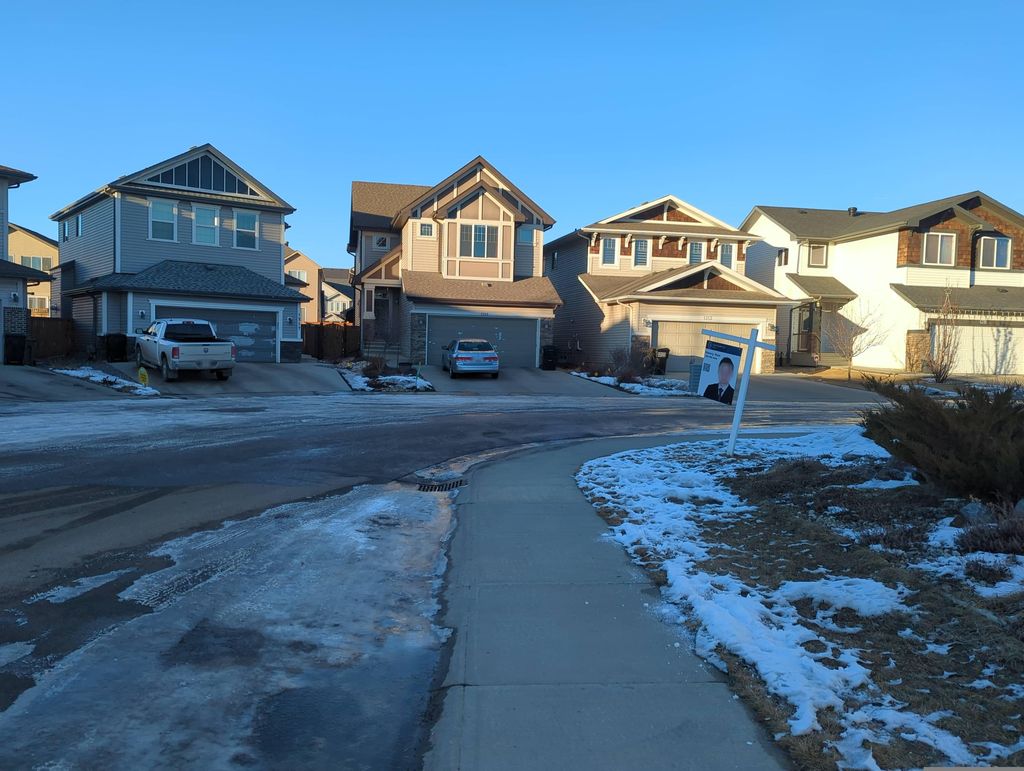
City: edmonton